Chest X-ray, AP view. Patient: 67 years old, sex F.
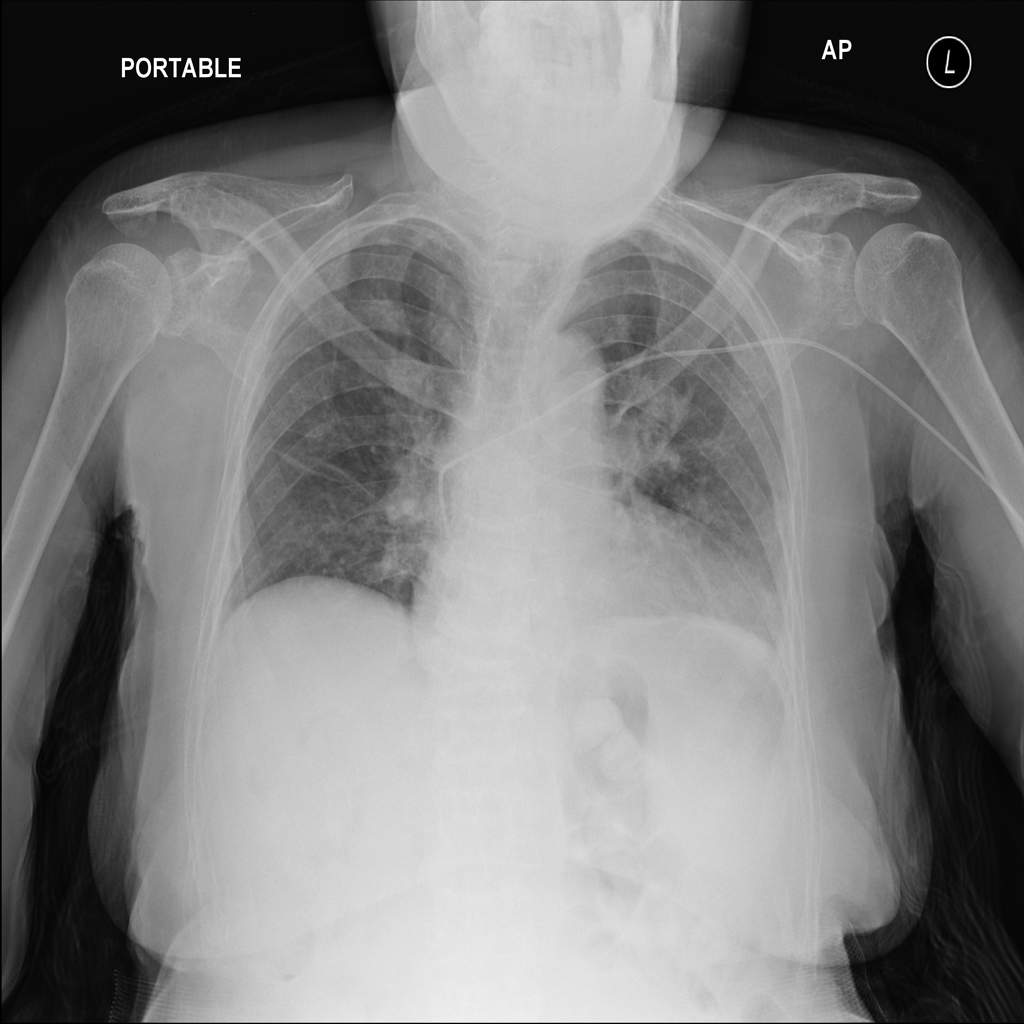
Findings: Atelectasis